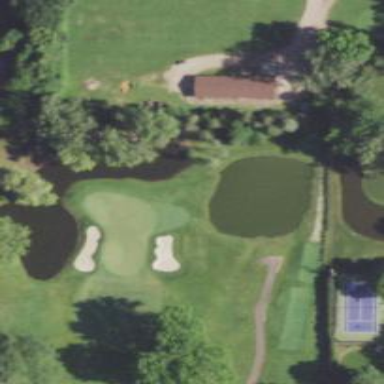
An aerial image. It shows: Picturesque scene of golf course with lateral water hazard.